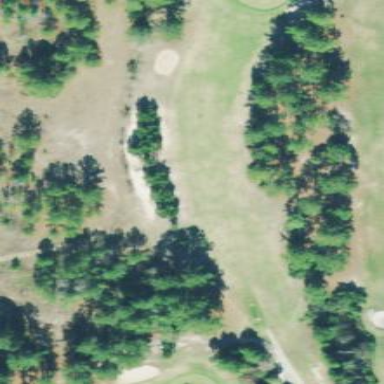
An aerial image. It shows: Scenic golf fairway.